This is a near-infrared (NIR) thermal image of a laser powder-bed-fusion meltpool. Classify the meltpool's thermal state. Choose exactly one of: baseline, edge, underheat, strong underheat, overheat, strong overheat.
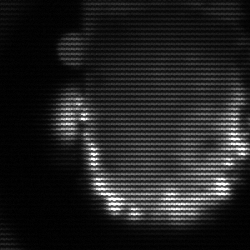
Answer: baseline